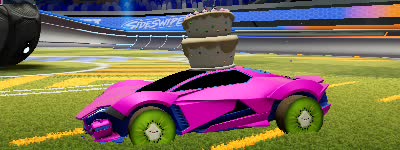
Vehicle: werewolf